Question: I'm happily using remark with jekyll. Jekyll let's me work with a template file, as it is descrbed in the <URL>.
I would also like to use jekyll's 'include' command in my slides, e.g. '{% include something.html %}'. But somehow, I cant get this working: when I build my slides, the command '{% include something.html %}' is parsed into my slide (see screenshot below).
The content of my 'default-presentation.md' file is below, where as '_includes/test.html' contains just '<p>test</p>'. I've also created a minimal repo containing all the files, <URL>.
Full disclosure: I also asked this question via a <URL>
'''
---
layout: presentation
title: Default Presentation
permalink: /default-presentation/
---
# My Awesome Presentation
{% include test.html %}
'''

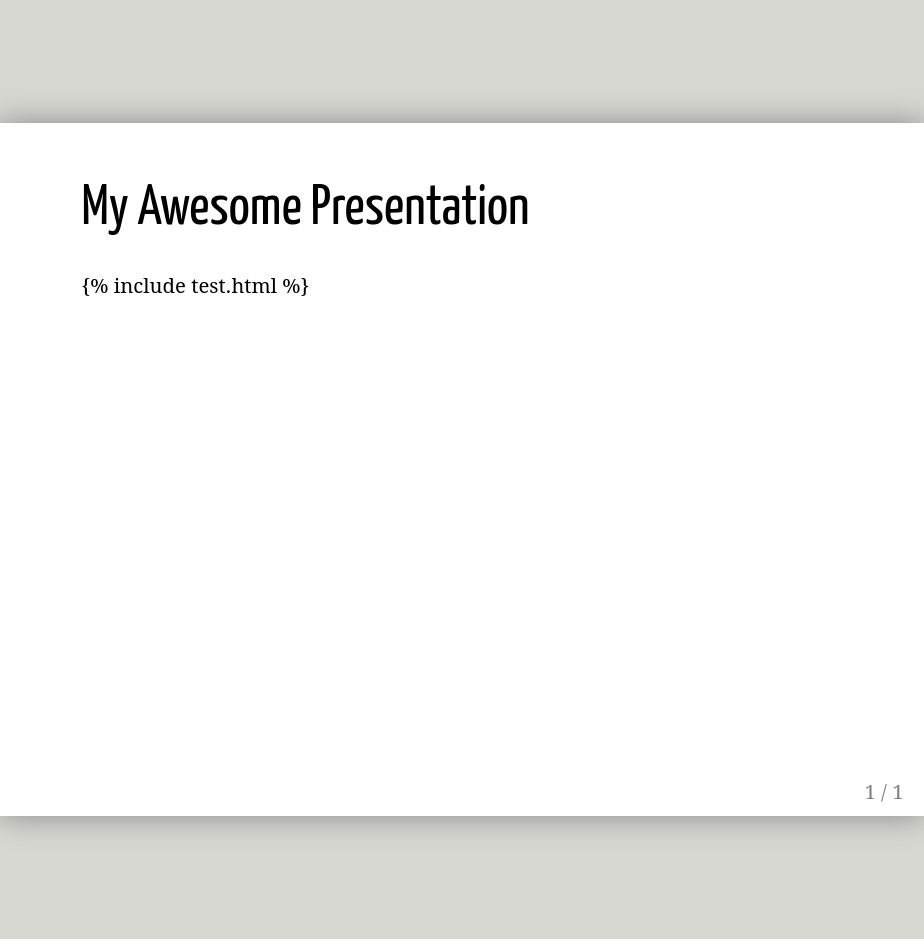
Answer: In your '_layouts/presentation.html' file, you are calling '{{ page.content }}'. The 'page.' part of that is calling the content from that page as-is. If you want Jekyll to parse content you should use '{{ content }}'.